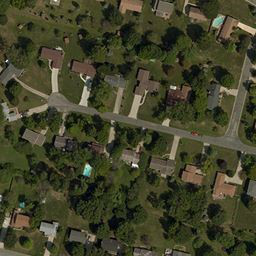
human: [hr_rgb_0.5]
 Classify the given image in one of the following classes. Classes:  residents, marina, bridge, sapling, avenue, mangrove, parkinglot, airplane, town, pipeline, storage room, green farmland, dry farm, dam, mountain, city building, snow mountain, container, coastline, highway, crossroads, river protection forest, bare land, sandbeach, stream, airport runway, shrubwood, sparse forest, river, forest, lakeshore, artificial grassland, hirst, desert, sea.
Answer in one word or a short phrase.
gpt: town